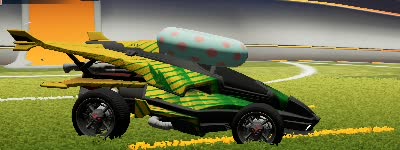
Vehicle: aftershock